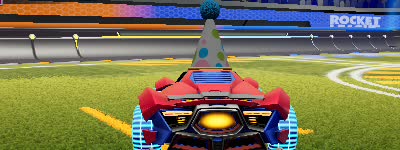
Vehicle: werewolf